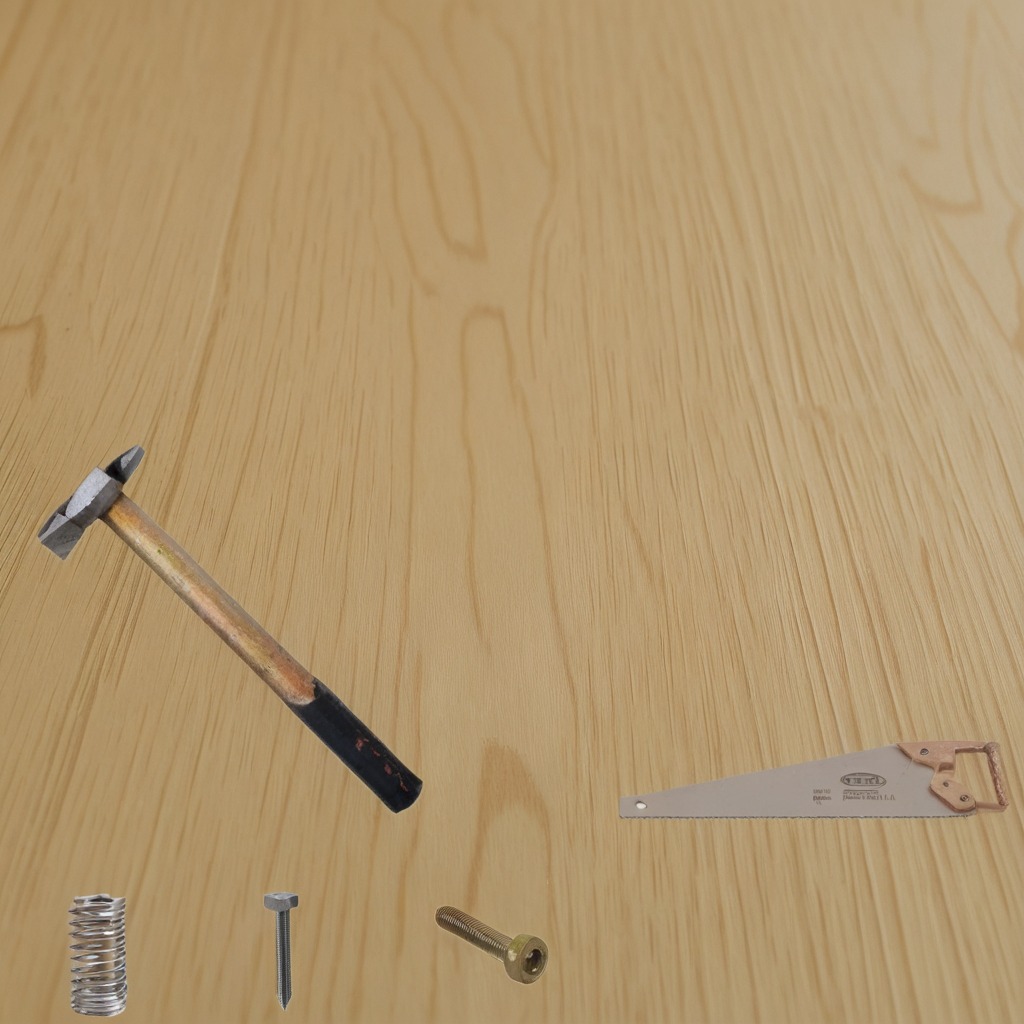
A metal machine screw, a hammer, an iron nail, a coiled metal spring, and a handheld metal saw are lying on the plywood surface in a paint workshop lit by afternoon window light.